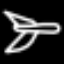
Label: airplane